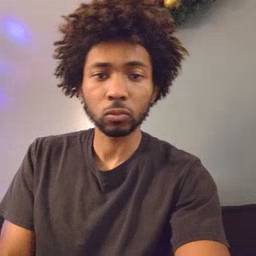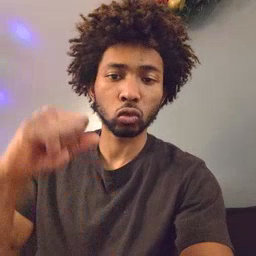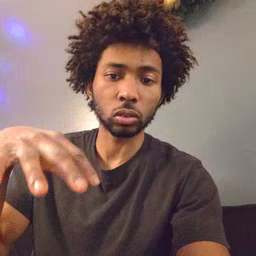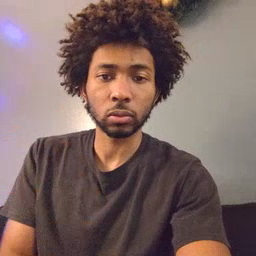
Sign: drop